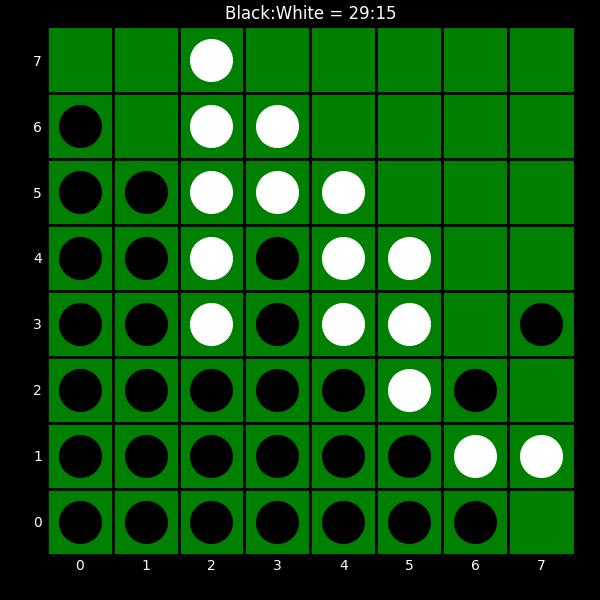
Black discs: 29
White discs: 15